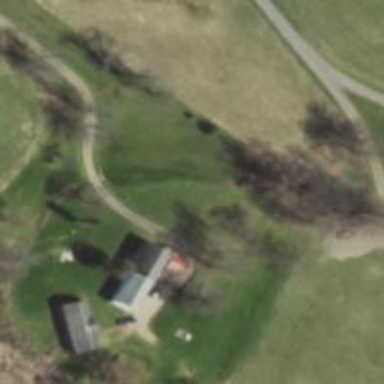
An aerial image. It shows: Driveway.